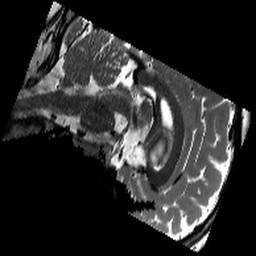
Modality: T2w
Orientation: sagittal